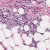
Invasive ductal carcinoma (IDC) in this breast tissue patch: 0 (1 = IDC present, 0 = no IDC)